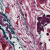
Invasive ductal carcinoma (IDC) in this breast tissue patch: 0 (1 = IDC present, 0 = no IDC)